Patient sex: M
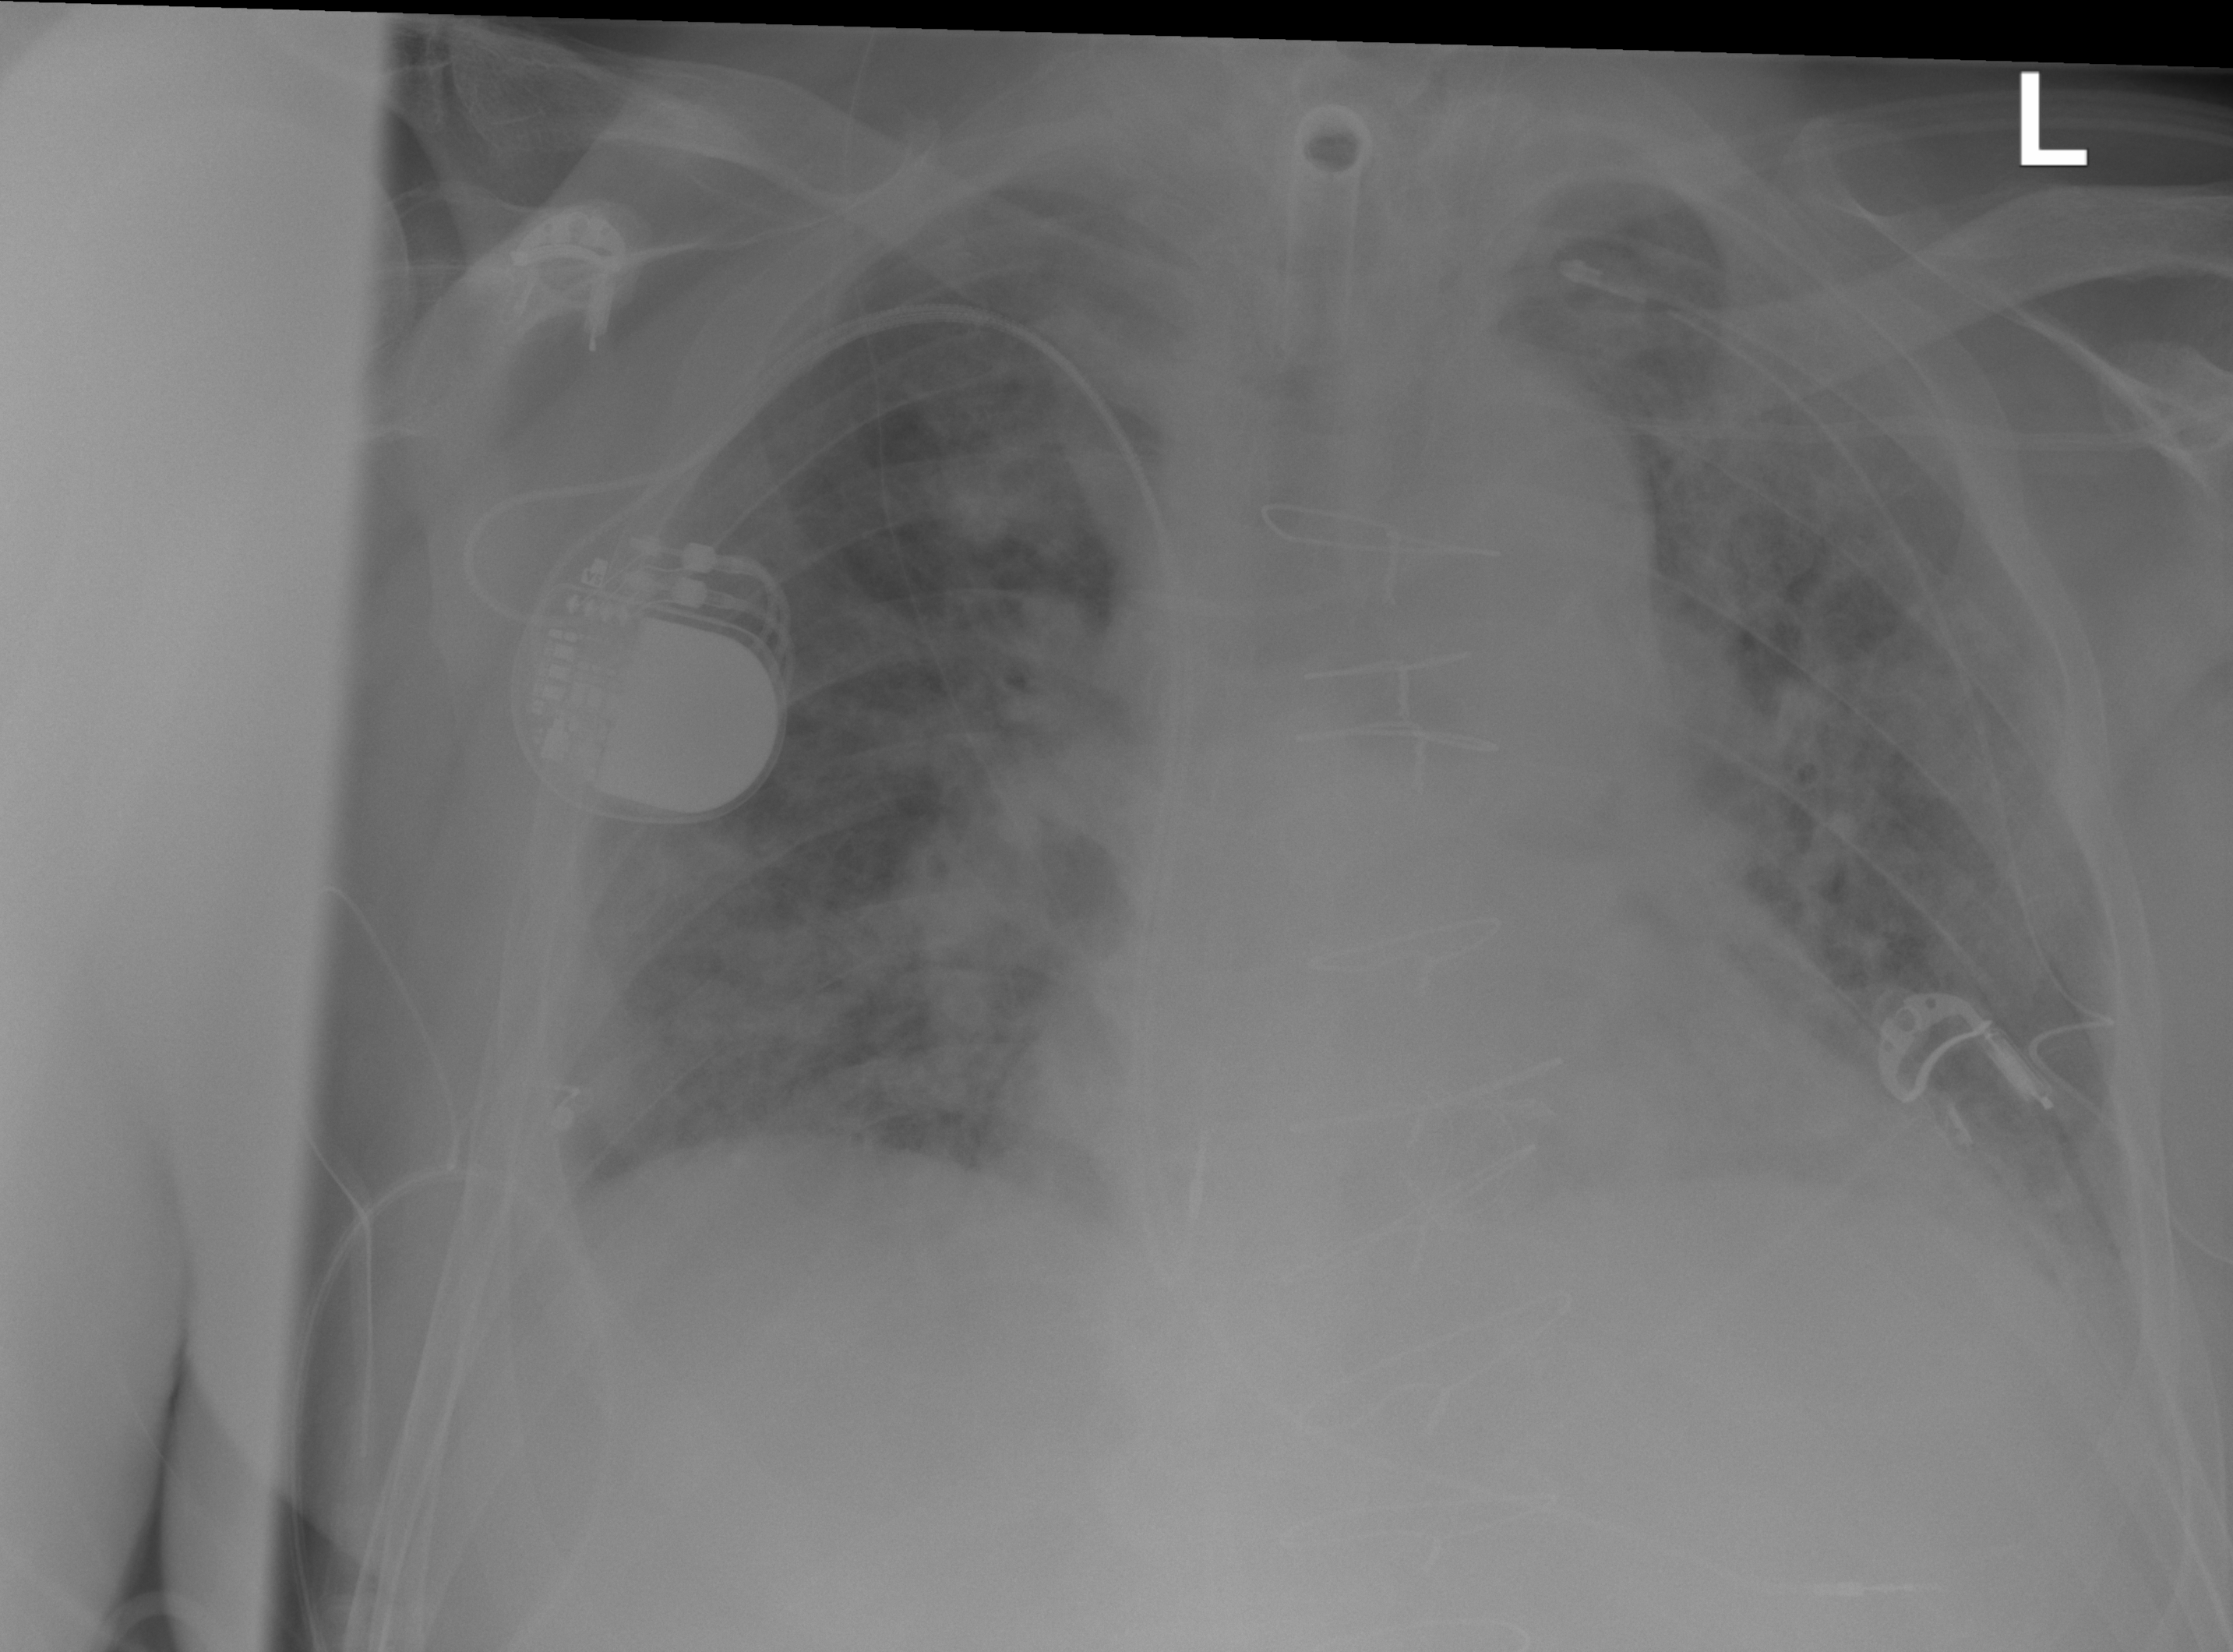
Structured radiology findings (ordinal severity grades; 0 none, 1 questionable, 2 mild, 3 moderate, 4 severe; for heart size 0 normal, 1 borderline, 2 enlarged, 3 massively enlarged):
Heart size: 2
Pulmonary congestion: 2
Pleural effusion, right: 0
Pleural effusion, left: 2
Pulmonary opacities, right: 2
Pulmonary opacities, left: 2
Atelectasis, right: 2
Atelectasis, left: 2